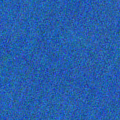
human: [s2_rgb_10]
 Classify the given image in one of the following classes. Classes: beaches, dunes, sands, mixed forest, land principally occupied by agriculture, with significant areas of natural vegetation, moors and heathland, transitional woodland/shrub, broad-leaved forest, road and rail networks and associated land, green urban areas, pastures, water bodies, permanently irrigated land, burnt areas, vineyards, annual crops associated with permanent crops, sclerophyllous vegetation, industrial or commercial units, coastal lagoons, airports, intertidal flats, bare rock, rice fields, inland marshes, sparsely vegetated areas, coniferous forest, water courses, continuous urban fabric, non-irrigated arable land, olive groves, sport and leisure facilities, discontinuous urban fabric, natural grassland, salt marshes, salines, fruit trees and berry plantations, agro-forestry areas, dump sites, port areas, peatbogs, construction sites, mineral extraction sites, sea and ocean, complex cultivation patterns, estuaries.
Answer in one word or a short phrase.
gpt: sea and ocean